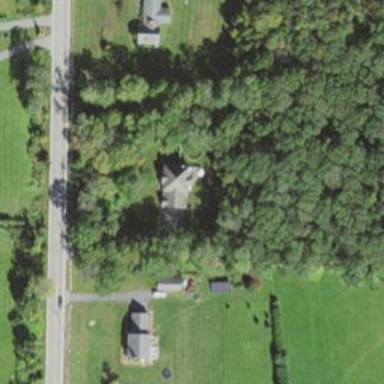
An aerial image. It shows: Residential driveway.